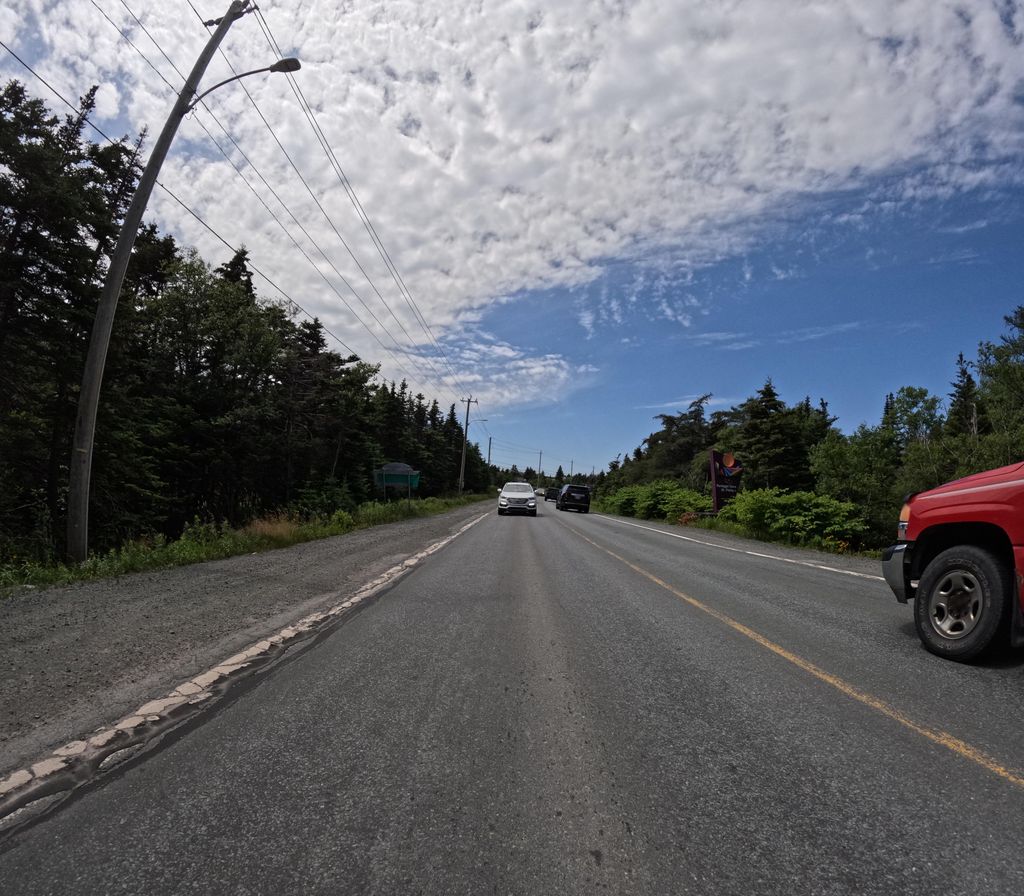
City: st_johns